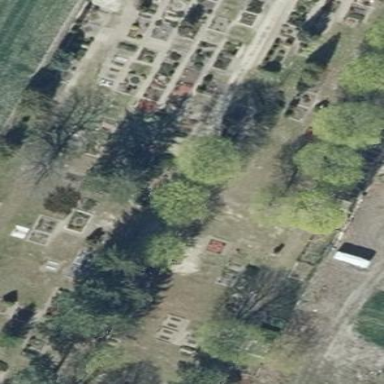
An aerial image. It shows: Cemetery.